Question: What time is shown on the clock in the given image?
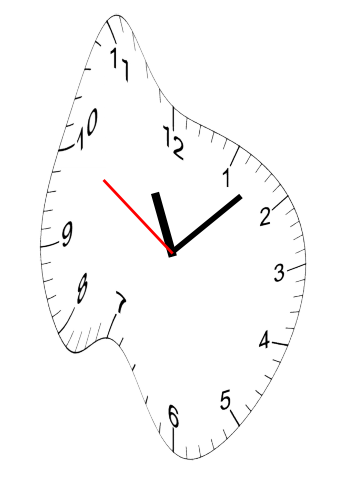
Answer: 11:07:50